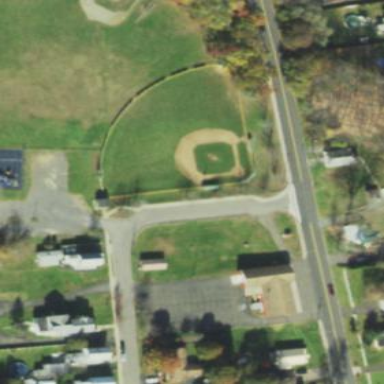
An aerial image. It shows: Baseball pitch for leisure land activities.